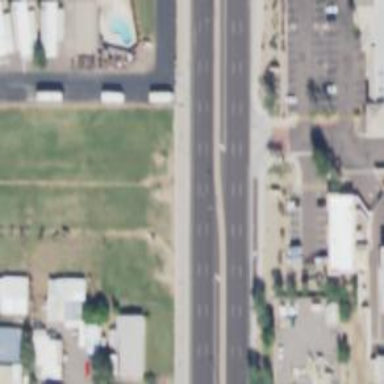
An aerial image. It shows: Secondary road with asphalt surface.